Question: I'm trying to make a game where you are an oval and When you press 's' The problem is that I can't make the ovals do a 360 turn.
Code:
'''
public class apples extends JFrame {
public static int x, y;
public static int userWIDTH = 15;
public static int userHEIGHT = 15;
public static int defenseWIDTH = 5;
public static int defenseHEIGHT = 5;
public static int defenseX;
public static int defenseY;
private Image dbImage;
private Graphics dbg;
public class AL extends KeyAdapter {
public void keyPressed(KeyEvent e) {
int keyCode = e.getKeyCode();
if(keyCode == e.VK_LEFT) {
if(!(x < 15)) {
x += -10;
}
}
else if(keyCode == e.VK_RIGHT) {
if(!(x > 810)) {
x += 10;
}
}
else if(keyCode == e.VK_S) {
//Not sure how to make the 2 ovals circle while following the player.
}
}
public void keyReleased(KeyEvent e) {
}
}
public apples() {
super("Dodgem");
setSize(840, 620);
setResizable(true);
setVisible(true);
setDefaultCloseOperation(JFrame.EXIT_ON_CLOSE);
addKeyListener(new AL());
x = (this.getWidth() - (userWIDTH + userHEIGHT)) / 2;
y = (this.getHeight() - (userWIDTH + userHEIGHT)) / 2;
}
public void paint(Graphics g) {
dbImage = createImage(getWidth(), getHeight());
dbg = dbImage.getGraphics();
paintComponent(dbg);
g.drawImage(dbImage, 0, 0, this);
}
public void paintComponent(Graphics g) {
g.fillOval(x, y, userWIDTH, userHEIGHT);
defenseX = x;
defenseY = y;
g.fillOval(defenseX - 20, defenseY + 20, defenseWIDTH, defenseHEIGHT);
g.fillOval(defenseX + 20, defenseY - 20, defenseWIDTH, defenseHEIGHT);
repaint();
}
public static void main(String[] args) {
new apples();
}
'''
Also, this is an example if it helps...
The two ovals have to "spin".

Sorry for my ignorance, and in advance, thank you.
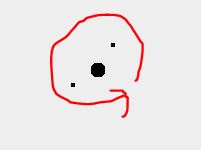
Answer: In order to make something move in a cricle around a point you need to use the parametric equation for a circle. It is described fully on wikipedia: <URL>
The equation can be written in parametric form using the trigonometric functions sine and cosine as:
'''
x = a + r cos t
y = b + r sin t
'''
where 't' is a parametric variable in the range 0 to 2p, interpreted geometrically as the angle that the ray from (a, b) to (x, y) makes with the x-axis.
In other words, if your target is at (a,b) then to circle around it with radius 'r' you need to plug those variables into the equations above, with 't' being the angle between 0 and 2p that you want the chaser to be at.
If you want the chaser to transition between chasing and circling then you will need to determine the starting angle using elementary trigonometry.